Question: im trying now for hours and didnt get any further. I just got a simple Express app and an nginx server running on my raspberry pi.
Problem: I cannot access it through the external api. I always got a timeout :/
Steps that i took:
Configured Sites-available.
<URL>
Checked for listeners:
[
Tried all port-forwarding stuff i could found in the router settings:
(its german but i guess u get the point)
<URL>
Please help me ! Thx in advance :)
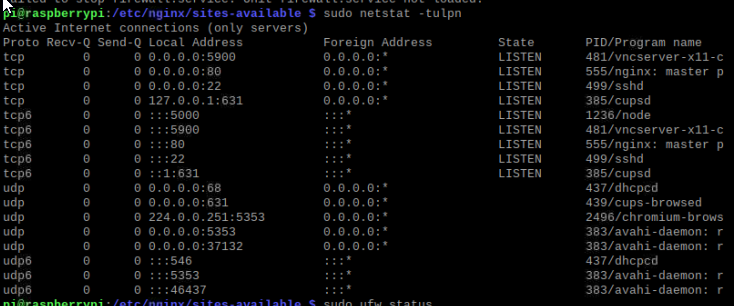
Answer: The missing point was my router. Not every Router supports to access the external API while ure connected with the youre local internet.
- I turned of the WI-FI on my phone and were able to access the site via external ip adress and the domain routing to it.- I hotspoted my PC and were also able to access the website
!! Most modern routers allow accessing while you stayed connect locally to the internet, so in most set up guides they didnt mention.
Hope i could help someone in future trouble.
For me it was a waste of 4-5 h. Happy Coding guys!